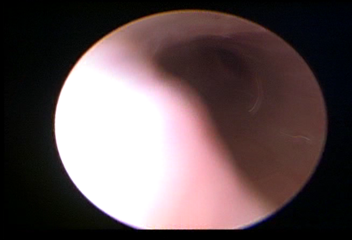
Modality: WLC
Class: Normal mucosa
Bladder cancer association: No